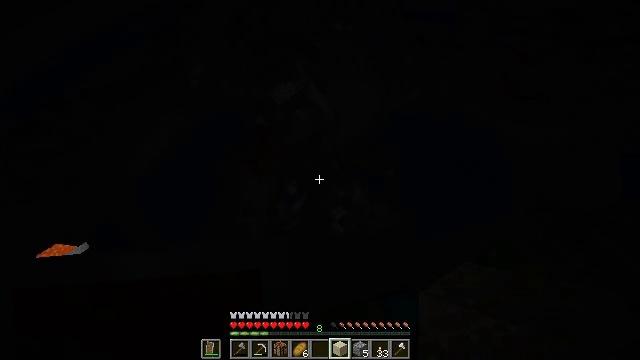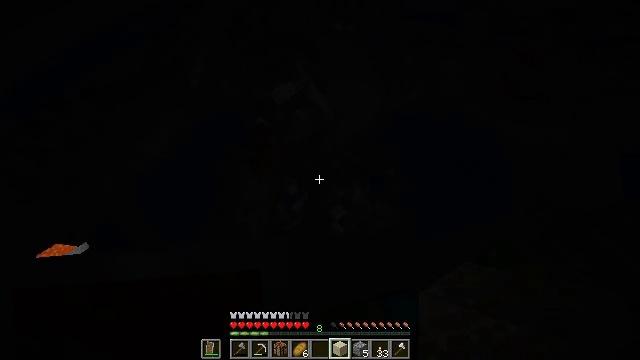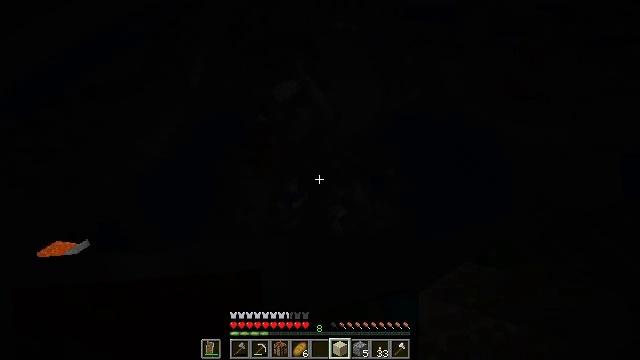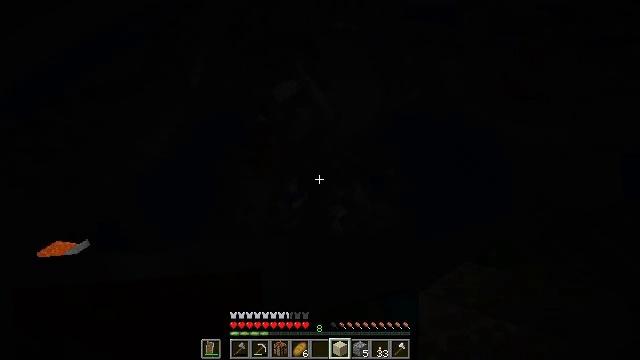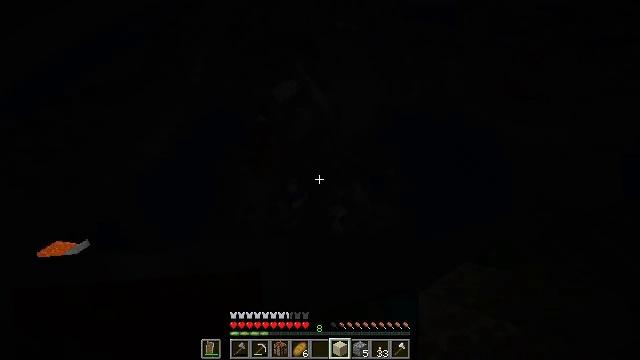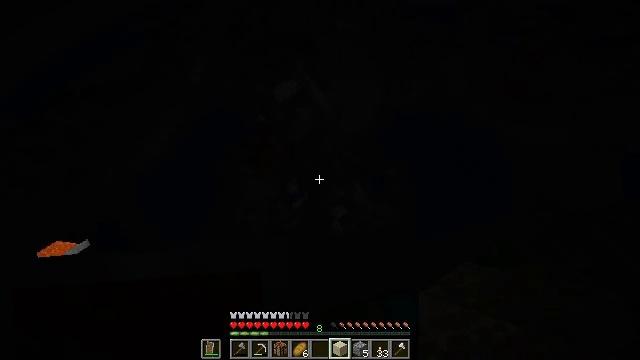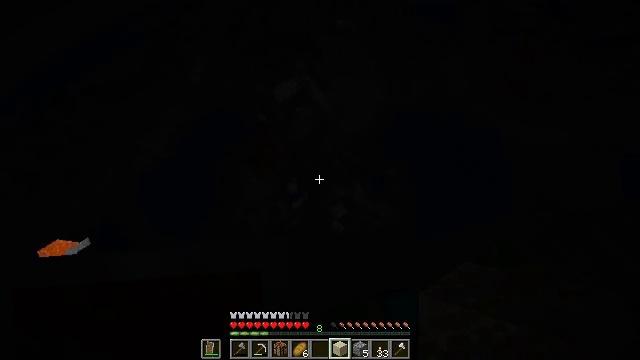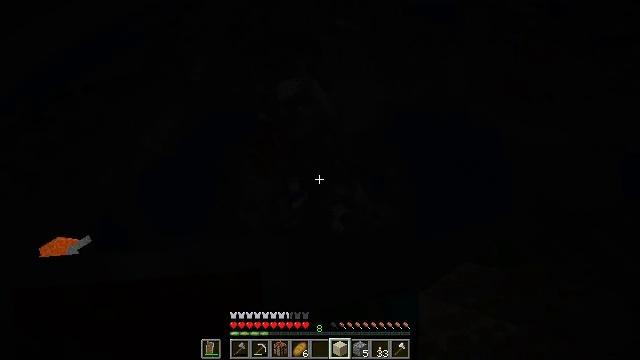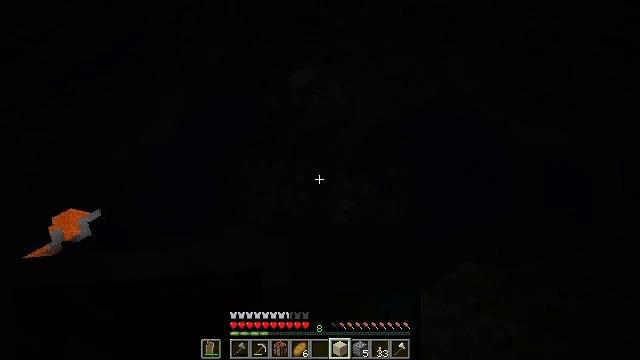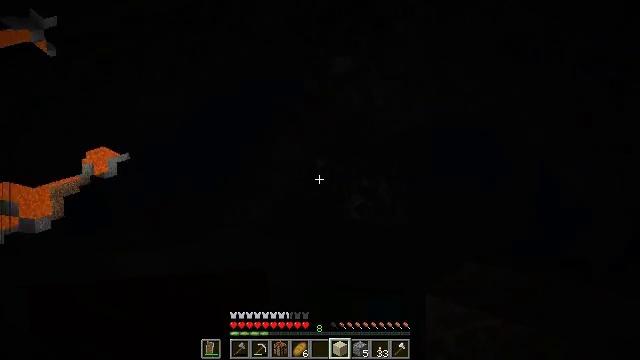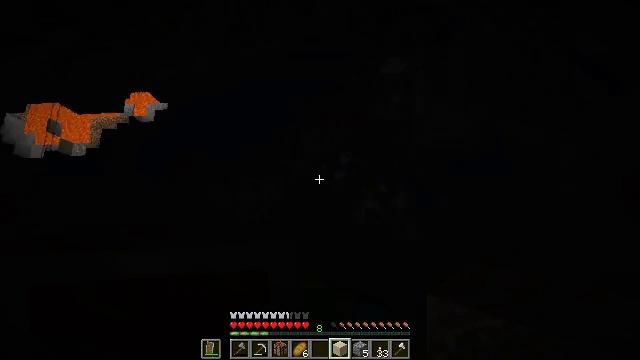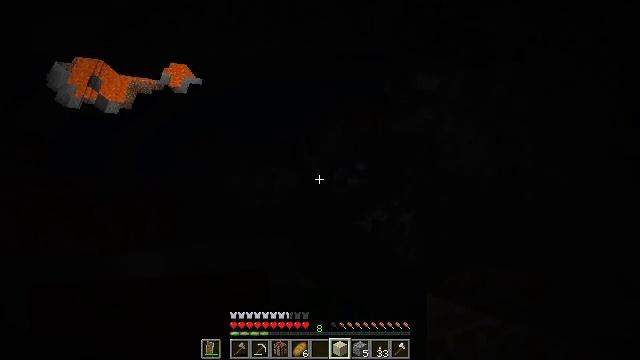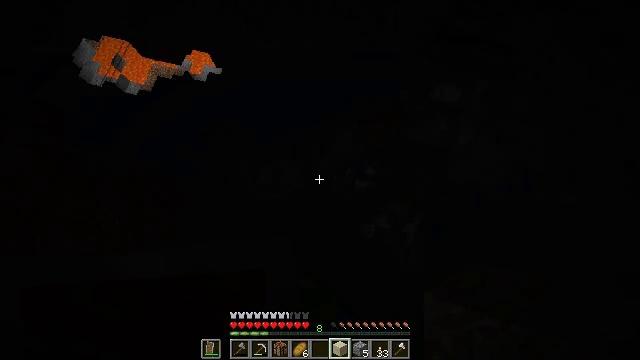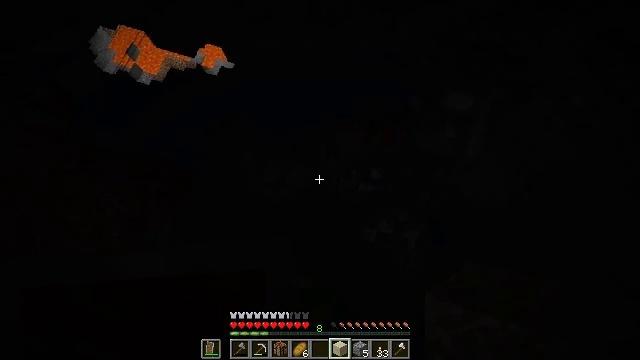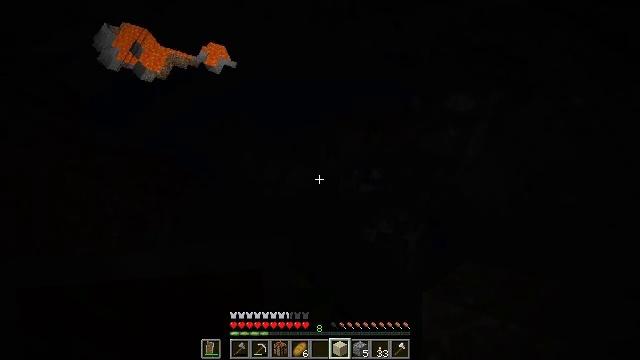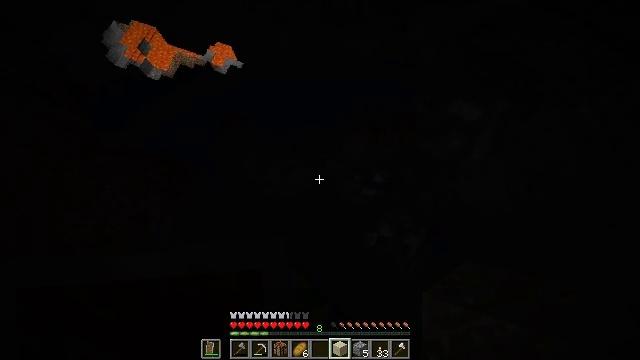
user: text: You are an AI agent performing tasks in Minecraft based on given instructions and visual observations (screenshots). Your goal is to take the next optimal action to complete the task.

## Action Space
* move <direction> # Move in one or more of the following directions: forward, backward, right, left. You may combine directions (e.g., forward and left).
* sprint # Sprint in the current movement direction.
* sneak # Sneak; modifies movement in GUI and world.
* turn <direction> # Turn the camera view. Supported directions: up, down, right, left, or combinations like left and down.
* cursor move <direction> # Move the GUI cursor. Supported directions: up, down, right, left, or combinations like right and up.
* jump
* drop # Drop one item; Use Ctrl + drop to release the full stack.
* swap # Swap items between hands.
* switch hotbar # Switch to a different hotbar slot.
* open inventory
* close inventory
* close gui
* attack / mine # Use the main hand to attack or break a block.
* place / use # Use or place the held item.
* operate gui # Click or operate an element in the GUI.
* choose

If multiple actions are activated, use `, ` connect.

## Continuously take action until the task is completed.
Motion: motion action
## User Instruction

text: Break the composter to recycle it.
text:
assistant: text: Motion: no_op
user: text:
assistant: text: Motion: no_op
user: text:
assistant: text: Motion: no_op
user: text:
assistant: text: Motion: no_op
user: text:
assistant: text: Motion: no_op
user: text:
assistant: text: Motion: no_op
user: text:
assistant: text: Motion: no_op
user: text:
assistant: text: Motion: turn left and down
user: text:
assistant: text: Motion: turn left and down
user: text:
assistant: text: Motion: turn left and down
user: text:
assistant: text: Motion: turn left
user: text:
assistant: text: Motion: turn left
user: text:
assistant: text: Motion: turn left
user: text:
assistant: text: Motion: no_op
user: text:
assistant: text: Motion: turn left
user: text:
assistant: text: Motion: no_op
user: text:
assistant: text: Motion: no_op
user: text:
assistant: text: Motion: no_op
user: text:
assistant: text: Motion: no_op
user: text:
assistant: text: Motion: no_op
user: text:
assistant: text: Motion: turn left
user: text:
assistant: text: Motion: turn left
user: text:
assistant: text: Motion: turn left
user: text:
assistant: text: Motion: no_op
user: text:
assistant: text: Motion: no_op
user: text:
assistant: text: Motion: turn left
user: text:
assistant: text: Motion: no_op
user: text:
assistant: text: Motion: turn left
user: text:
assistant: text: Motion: turn left and up
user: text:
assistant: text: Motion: turn left and up